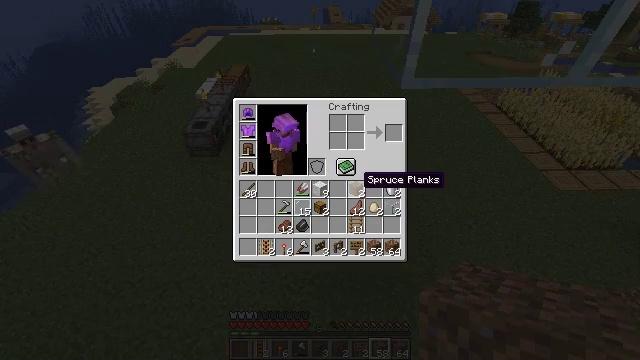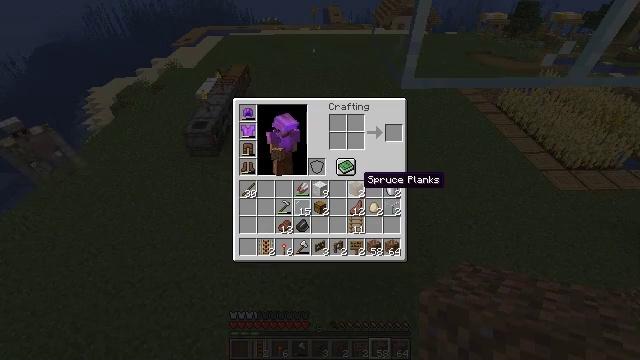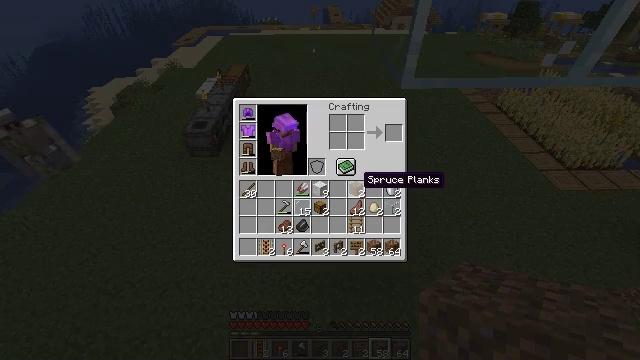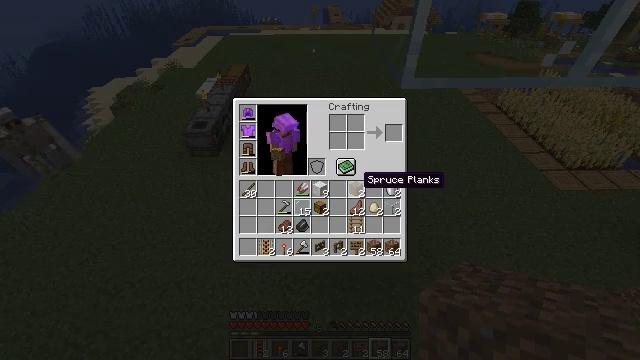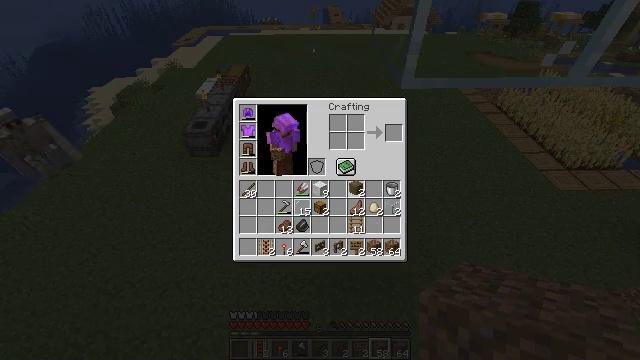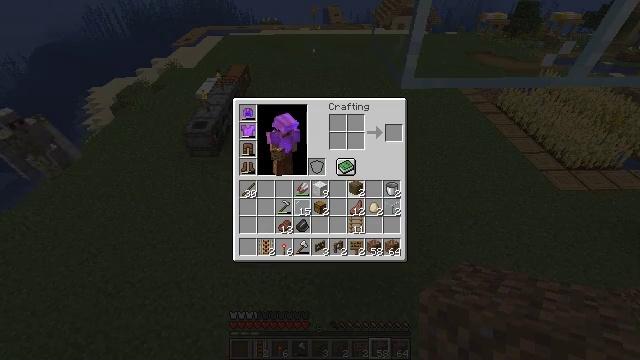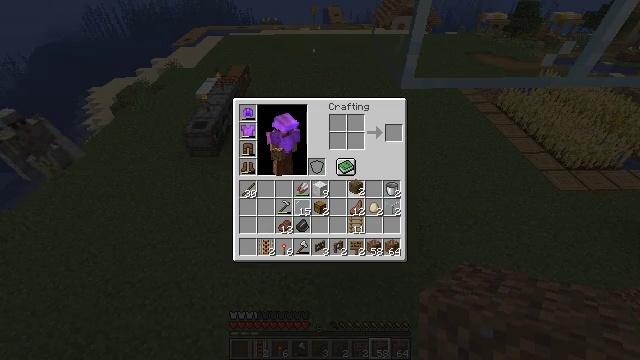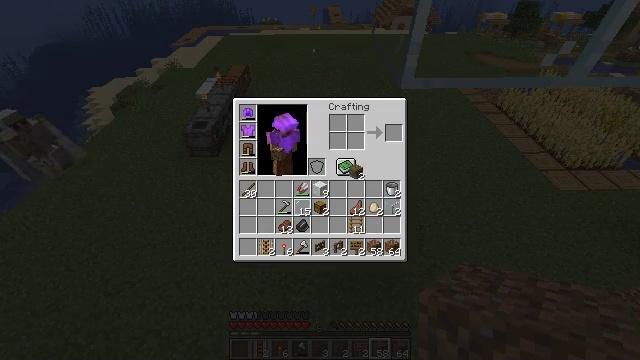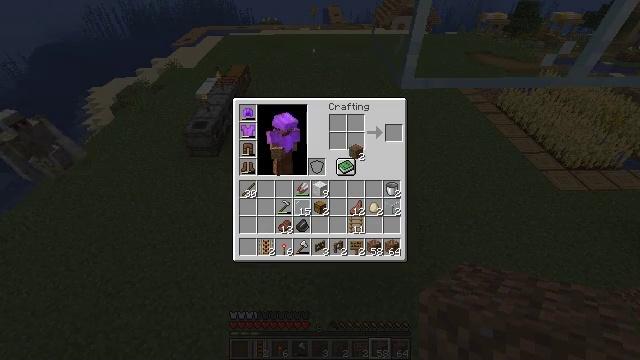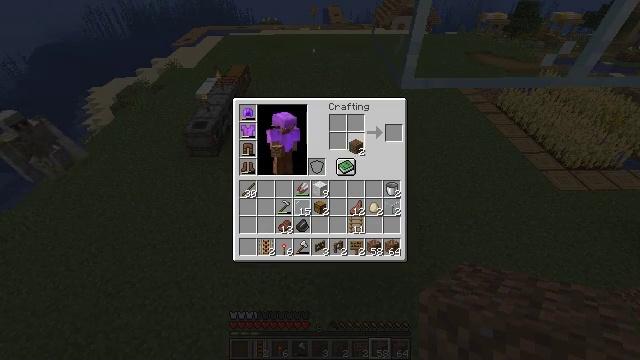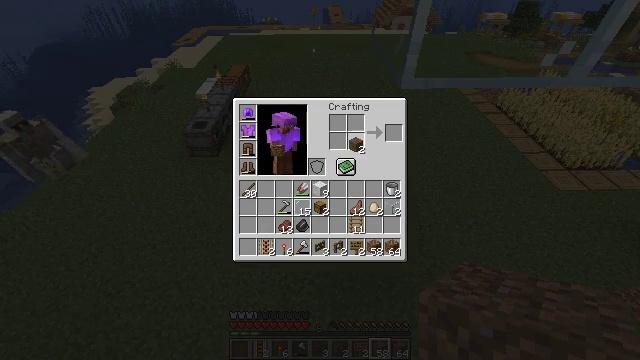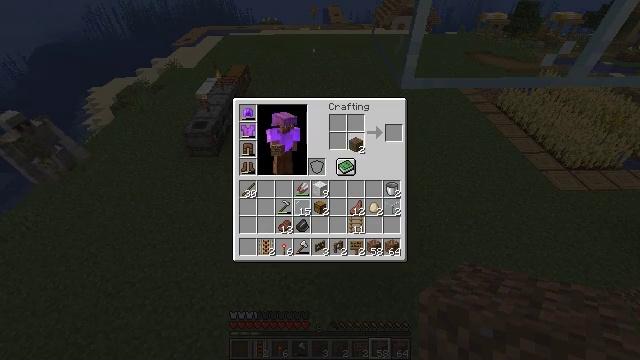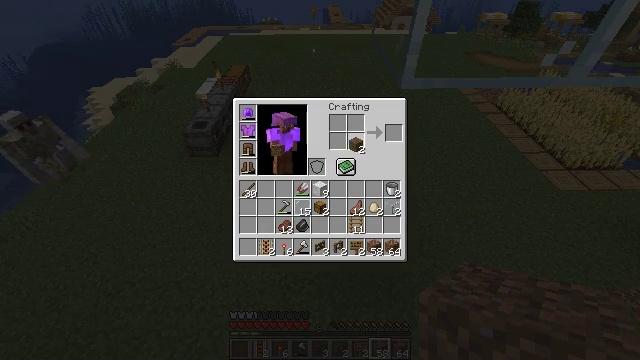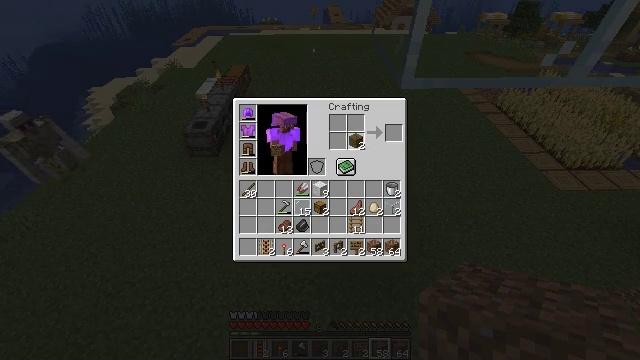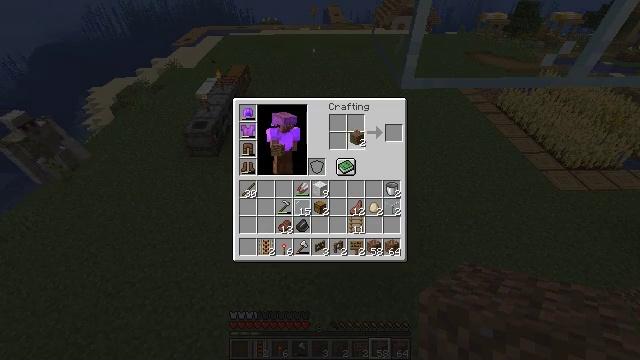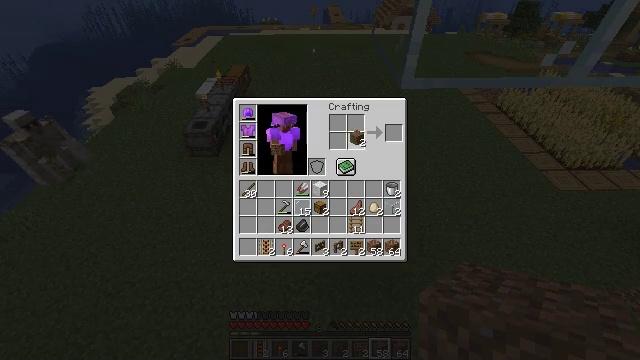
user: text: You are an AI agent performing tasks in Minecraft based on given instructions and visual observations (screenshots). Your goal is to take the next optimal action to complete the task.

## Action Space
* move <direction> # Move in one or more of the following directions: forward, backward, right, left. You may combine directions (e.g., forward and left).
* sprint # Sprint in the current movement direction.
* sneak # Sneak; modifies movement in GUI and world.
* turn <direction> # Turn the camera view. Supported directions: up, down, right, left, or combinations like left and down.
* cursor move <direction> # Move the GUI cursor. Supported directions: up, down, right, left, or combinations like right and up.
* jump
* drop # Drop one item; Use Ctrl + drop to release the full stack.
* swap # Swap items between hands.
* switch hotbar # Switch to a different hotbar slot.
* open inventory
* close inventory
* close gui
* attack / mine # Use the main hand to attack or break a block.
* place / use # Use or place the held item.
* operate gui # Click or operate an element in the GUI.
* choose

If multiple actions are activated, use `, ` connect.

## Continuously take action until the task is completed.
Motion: motion action
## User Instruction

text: Get a spruce button by crafting it from a spruce plank.
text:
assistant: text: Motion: no_op
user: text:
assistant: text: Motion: no_op
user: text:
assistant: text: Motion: no_op
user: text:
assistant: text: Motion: operate gui
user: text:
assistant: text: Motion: operate gui
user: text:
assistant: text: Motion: operate gui
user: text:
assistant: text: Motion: cursor move up, operate gui
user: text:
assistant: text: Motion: cursor move up
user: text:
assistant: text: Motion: no_op
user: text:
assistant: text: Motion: no_op
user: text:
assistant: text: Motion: no_op
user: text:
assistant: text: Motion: no_op
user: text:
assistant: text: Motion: no_op
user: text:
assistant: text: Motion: no_op
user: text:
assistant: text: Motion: operate gui
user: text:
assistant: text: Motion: operate gui
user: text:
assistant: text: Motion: operate gui
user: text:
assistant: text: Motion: no_op
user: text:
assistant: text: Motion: no_op
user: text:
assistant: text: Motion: no_op
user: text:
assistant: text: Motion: no_op
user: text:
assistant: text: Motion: no_op
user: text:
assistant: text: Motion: cursor move right
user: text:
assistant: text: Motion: cursor move right
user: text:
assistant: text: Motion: cursor move right
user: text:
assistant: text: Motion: cursor move right
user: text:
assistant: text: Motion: sneak
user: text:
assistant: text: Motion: sneak
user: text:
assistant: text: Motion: sneak
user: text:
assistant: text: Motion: sneak